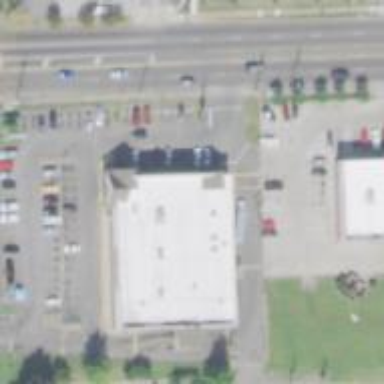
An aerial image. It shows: Pharmacy.